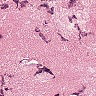
Metastatic tissue present: yes